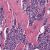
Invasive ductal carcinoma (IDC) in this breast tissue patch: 1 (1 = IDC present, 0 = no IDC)